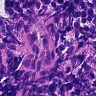
Metastatic tissue present: no